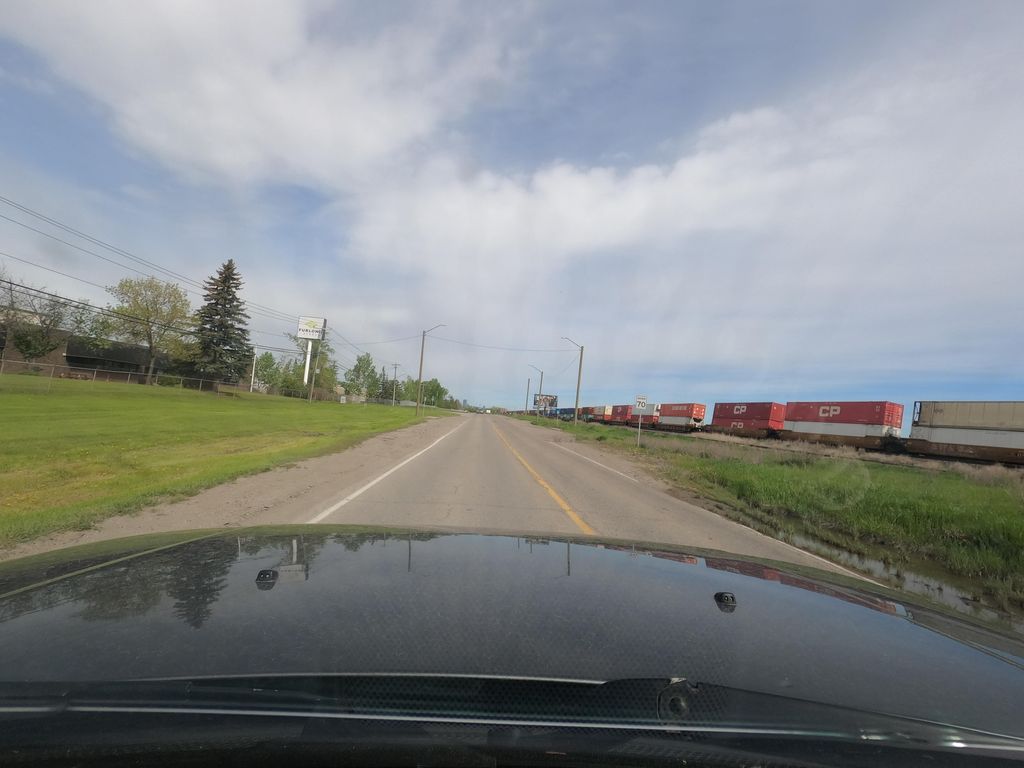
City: calgary